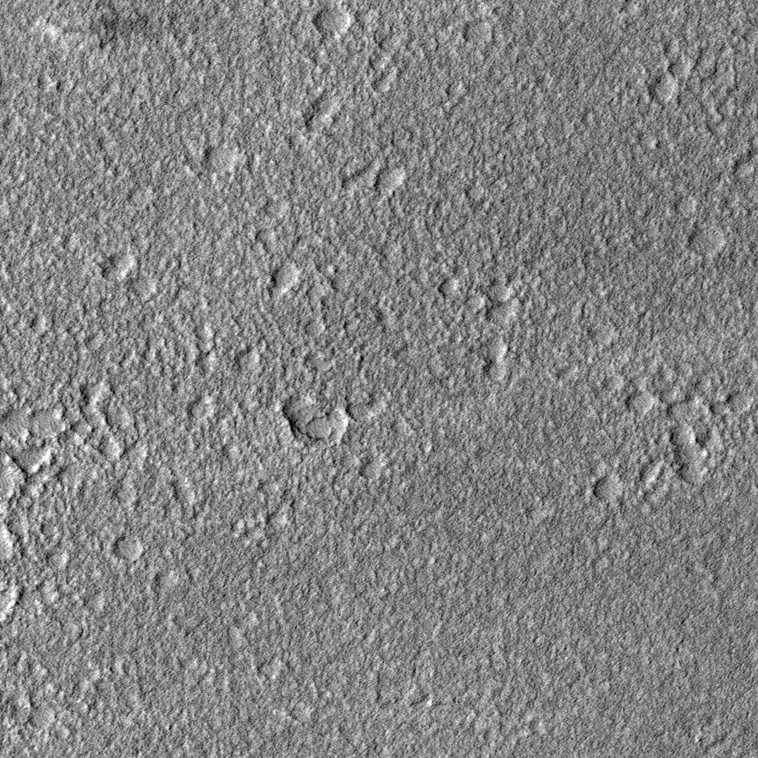
Label: dustdevil